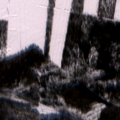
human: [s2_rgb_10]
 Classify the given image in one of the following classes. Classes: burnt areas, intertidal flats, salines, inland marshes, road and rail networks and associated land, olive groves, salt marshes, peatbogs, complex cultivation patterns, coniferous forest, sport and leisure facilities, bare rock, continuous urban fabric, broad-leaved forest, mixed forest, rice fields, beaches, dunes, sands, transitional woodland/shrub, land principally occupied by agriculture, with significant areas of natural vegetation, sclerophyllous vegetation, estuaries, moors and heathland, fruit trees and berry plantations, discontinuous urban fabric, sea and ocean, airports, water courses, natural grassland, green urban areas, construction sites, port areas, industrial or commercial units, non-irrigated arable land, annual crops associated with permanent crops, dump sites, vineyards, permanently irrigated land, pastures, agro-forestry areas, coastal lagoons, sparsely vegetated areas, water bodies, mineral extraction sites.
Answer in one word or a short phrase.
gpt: non-irrigated arable land, broad-leaved forest, coniferous forest, mixed forest, transitional woodland/shrub